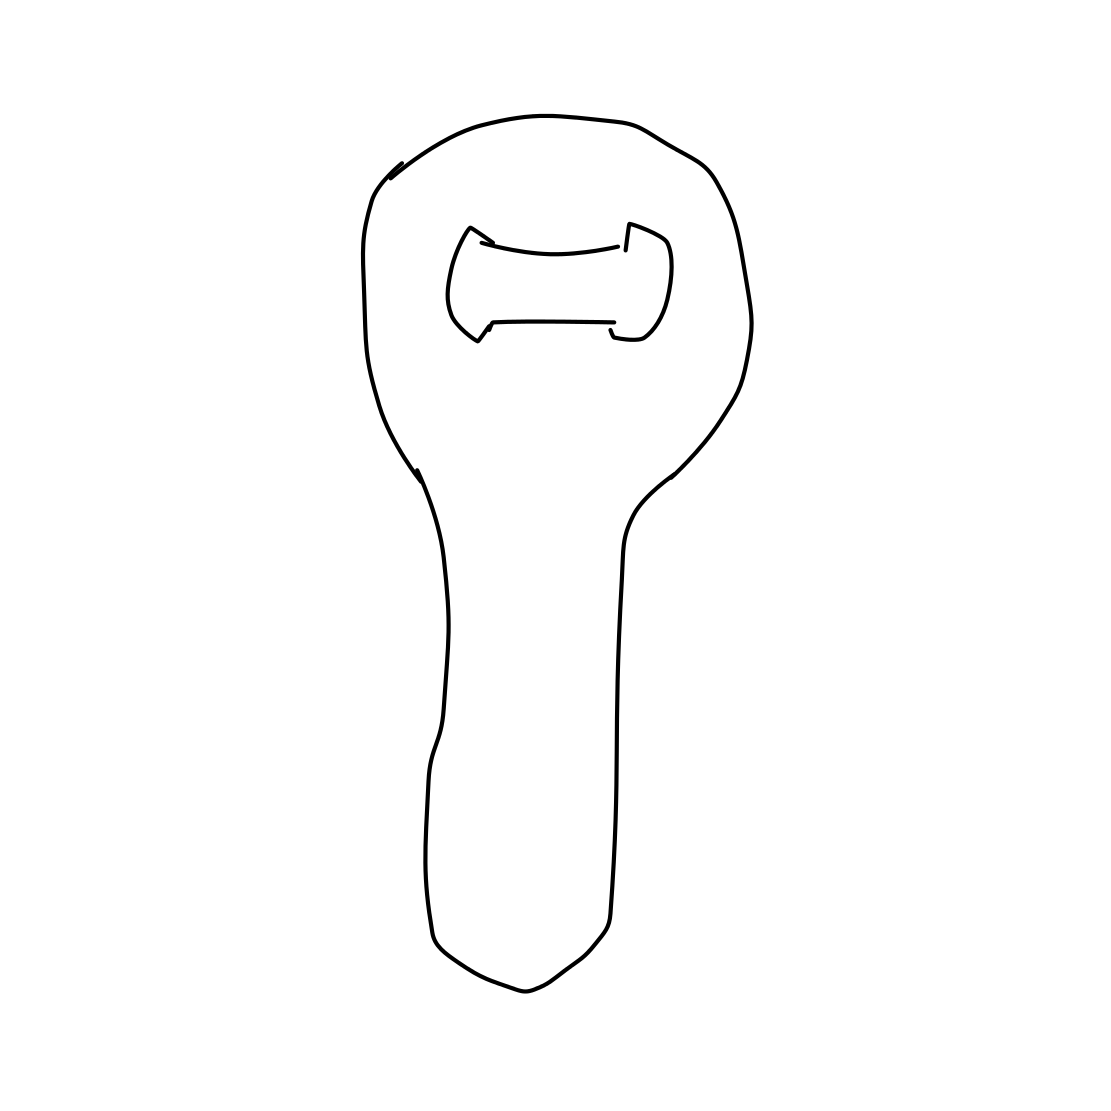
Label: bottle opener